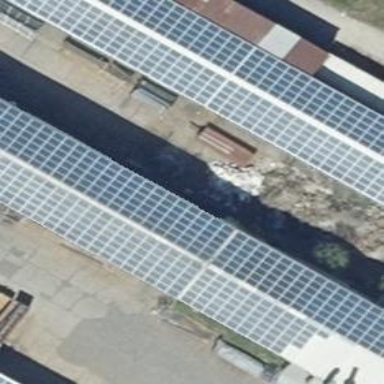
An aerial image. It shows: Solar photovoltaic panel generator producing electricity as small installation.